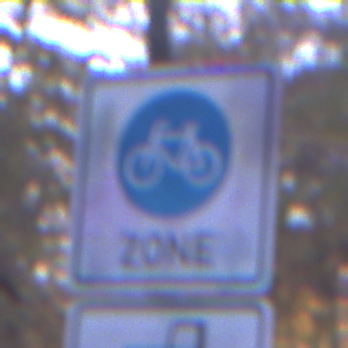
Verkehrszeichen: BeginnFahrradzone
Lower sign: MehrspurigeFahrzeugeFrei8
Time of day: Night
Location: Outdoor (Suburban)
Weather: PartlyCloudy
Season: NotSpecified
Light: Artificial